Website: home-depot
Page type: payment
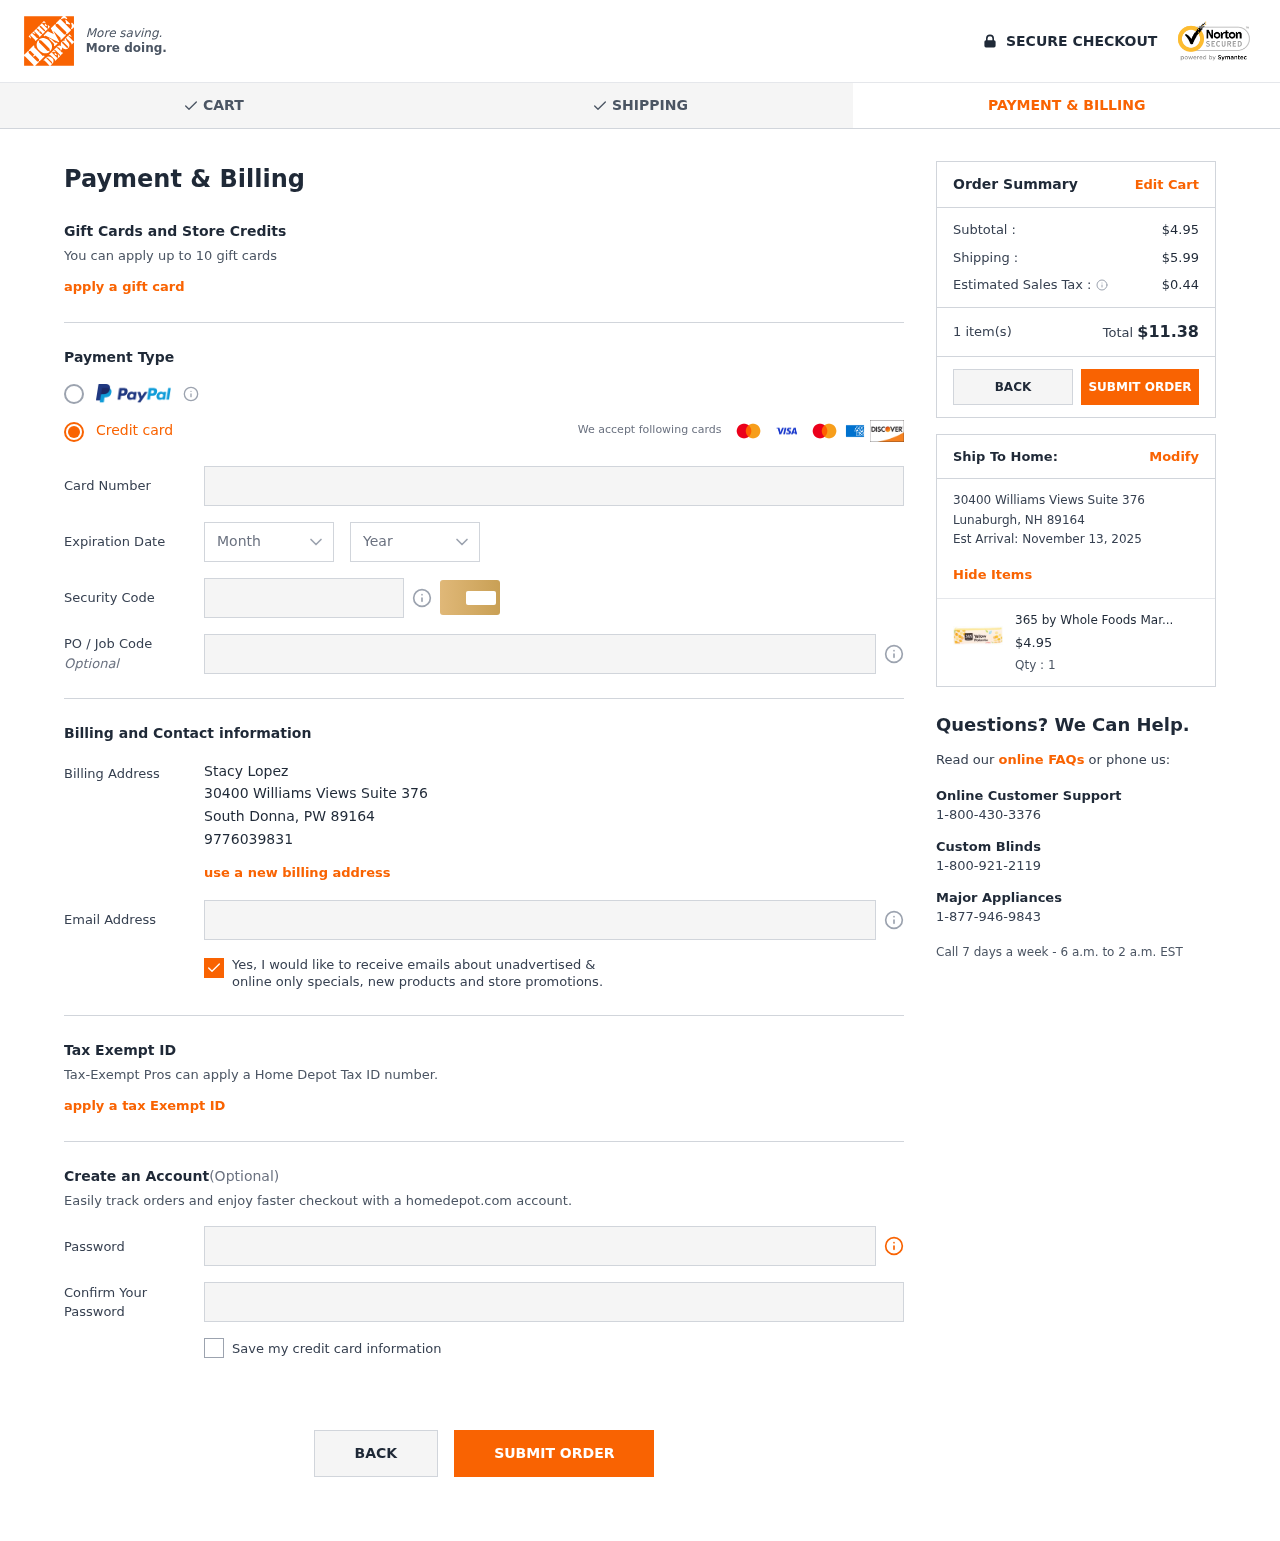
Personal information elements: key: PII_CARD_CVV
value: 361
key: PII_CARD_EXPIRY_MONTH
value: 04
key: PII_CARD_EXPIRY_YEAR
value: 30
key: PII_CARD_NUMBER
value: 4180 5021 6009 7688
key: PII_CITY
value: South Donna
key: PII_CITY2
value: Lunaburgh
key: PII_EMAIL
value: stacylopez@hotmail.com
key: PII_FULLNAME
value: Stacy Lopez
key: PII_JOB_CODE
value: JOB-3613
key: PII_PHONE
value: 9776039831
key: PII_POSTCODE
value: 89164
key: PII_POSTCODE2
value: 89164
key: PII_STATE_ABBR
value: PW
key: PII_STATE_ABBR2
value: NH
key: PII_STREET
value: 30400 Williams Views Suite 376
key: PII_STREET2
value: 30400 Williams Views Suite 376
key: PII_POSTCODE_FULL
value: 89164
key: PII_POSTCODE_NUMERIC
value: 89164
Product elements: key: PRODUCT1_NAME
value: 365 by Whole Foods Market, Polenta, Yellow, 17.6 Ounce
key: PRODUCT1_PRICE
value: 4.95
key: PRODUCT1_QUANTITY
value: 1
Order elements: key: ORDER_SUBTOTAL
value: $4.95
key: ORDER_SHIPPING_COST
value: $5.99
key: ORDER_TAX
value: $0.44
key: ORDER_NUM_ITEMS
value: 1 item(s)
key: ORDER_TOTAL
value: $11.38
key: ORDER_DELIVERY_DATE
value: November 13, 2025